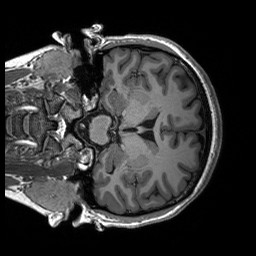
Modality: T1w
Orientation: coronal
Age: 21
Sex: female
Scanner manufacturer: siemens
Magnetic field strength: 3 T
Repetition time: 2.53 s
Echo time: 0.00227 s